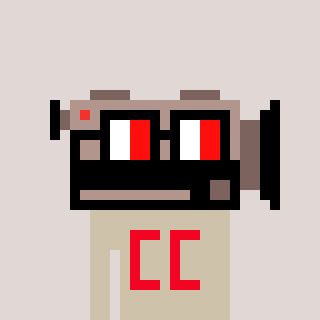
a pixel art character with square glasses with black frames and red eyes, a camcorder-shaped head and a bege-colored body on a warm background